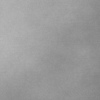
Label: dusty